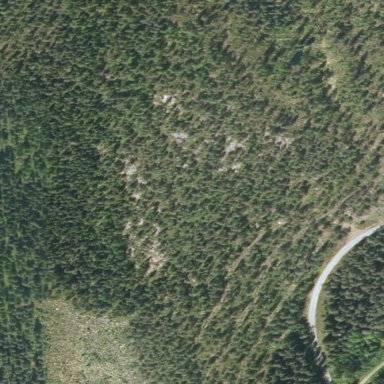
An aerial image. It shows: Landscape of bare rock.